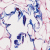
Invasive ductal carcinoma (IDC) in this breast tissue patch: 0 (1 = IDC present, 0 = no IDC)